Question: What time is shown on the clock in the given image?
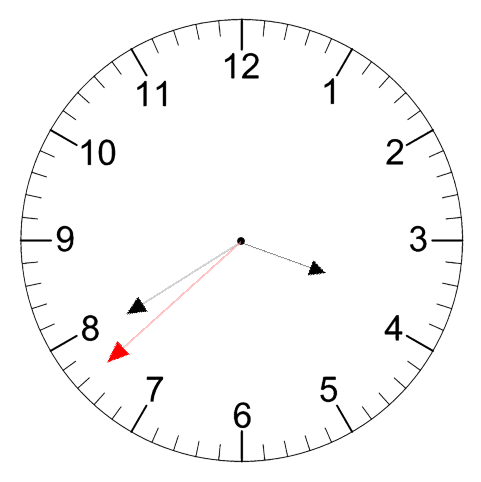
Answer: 03:39:38